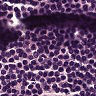
Metastatic tissue present: no